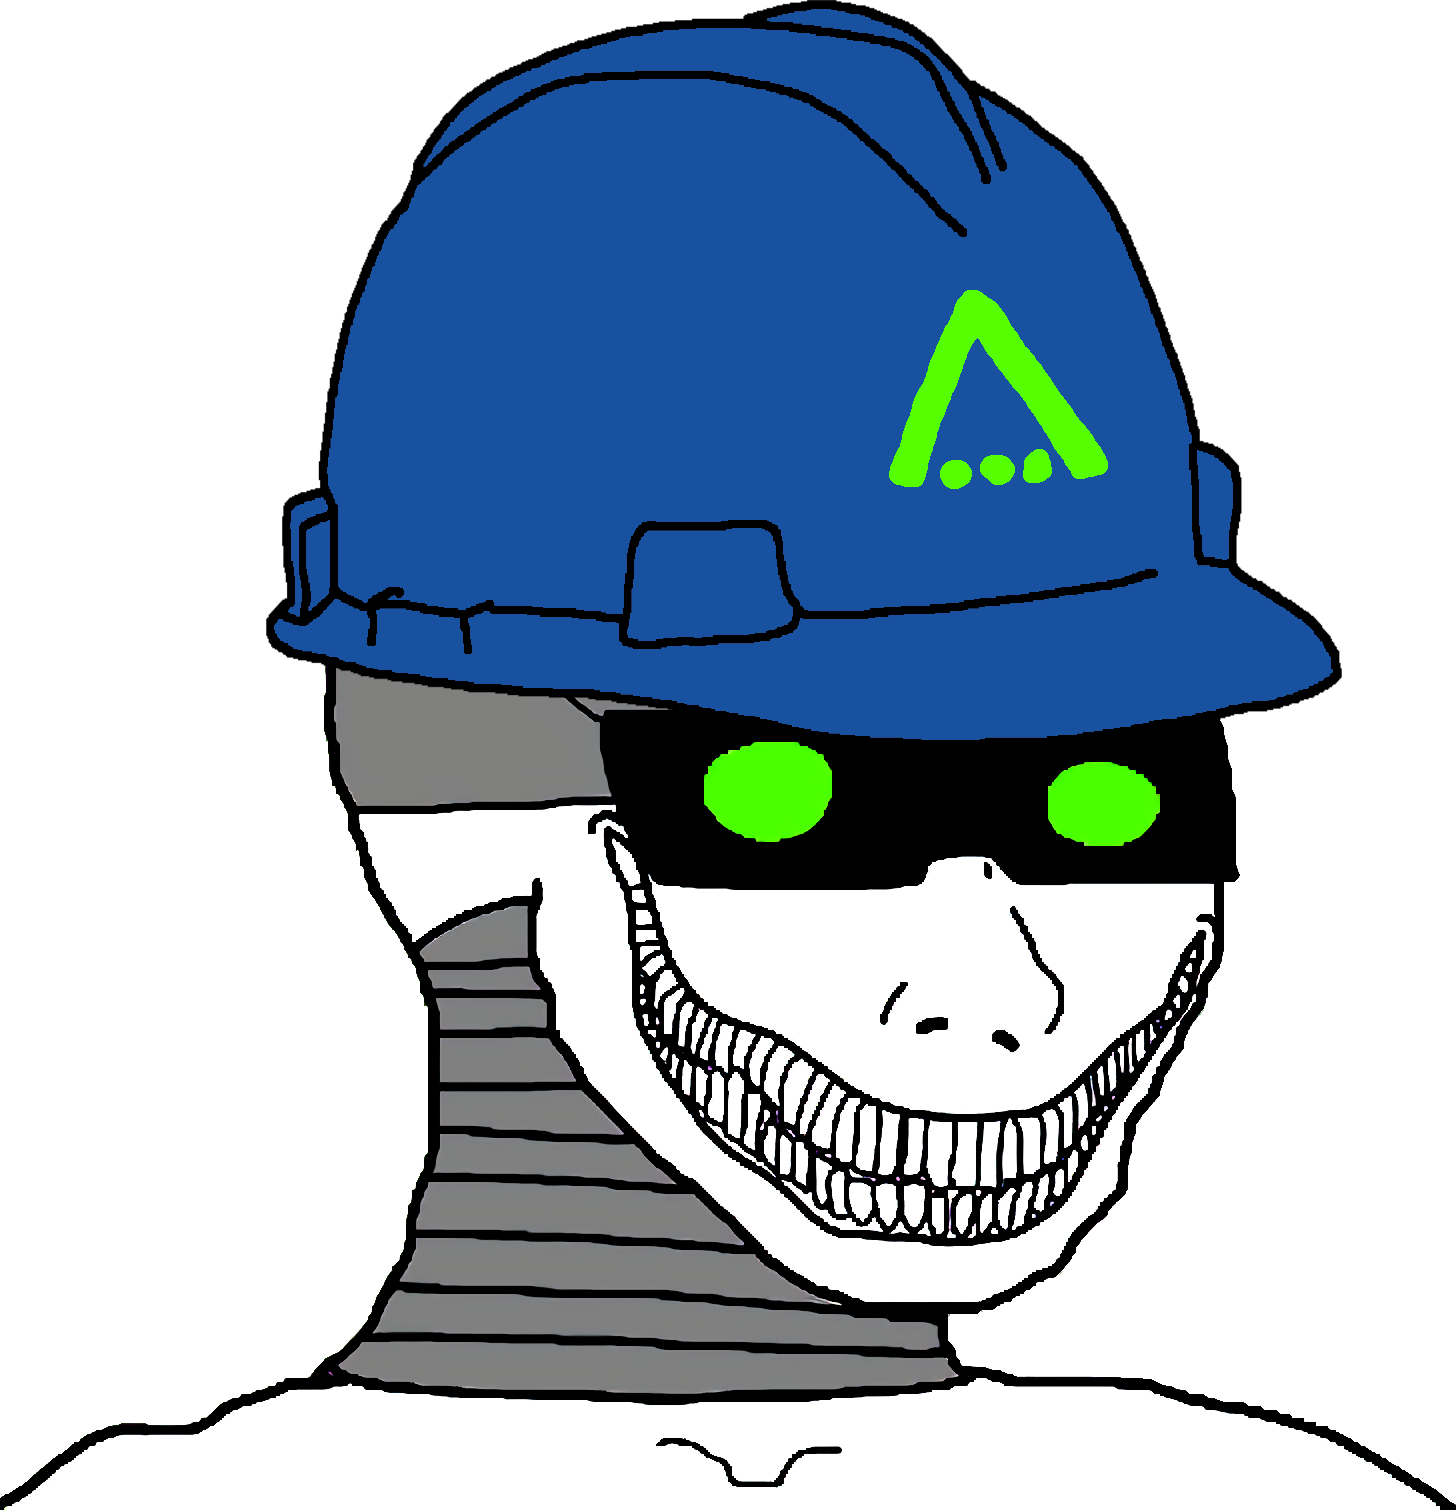
Label: 5_Oomer